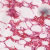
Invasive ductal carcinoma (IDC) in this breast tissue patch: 0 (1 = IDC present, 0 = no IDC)